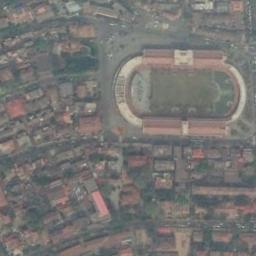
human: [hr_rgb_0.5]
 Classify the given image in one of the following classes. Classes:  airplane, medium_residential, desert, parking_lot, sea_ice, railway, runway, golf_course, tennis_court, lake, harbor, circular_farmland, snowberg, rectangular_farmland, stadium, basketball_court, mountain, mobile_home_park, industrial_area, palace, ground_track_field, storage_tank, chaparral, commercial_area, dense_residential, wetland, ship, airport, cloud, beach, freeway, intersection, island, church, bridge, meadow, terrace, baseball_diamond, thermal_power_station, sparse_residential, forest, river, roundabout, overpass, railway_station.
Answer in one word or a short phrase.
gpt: stadium